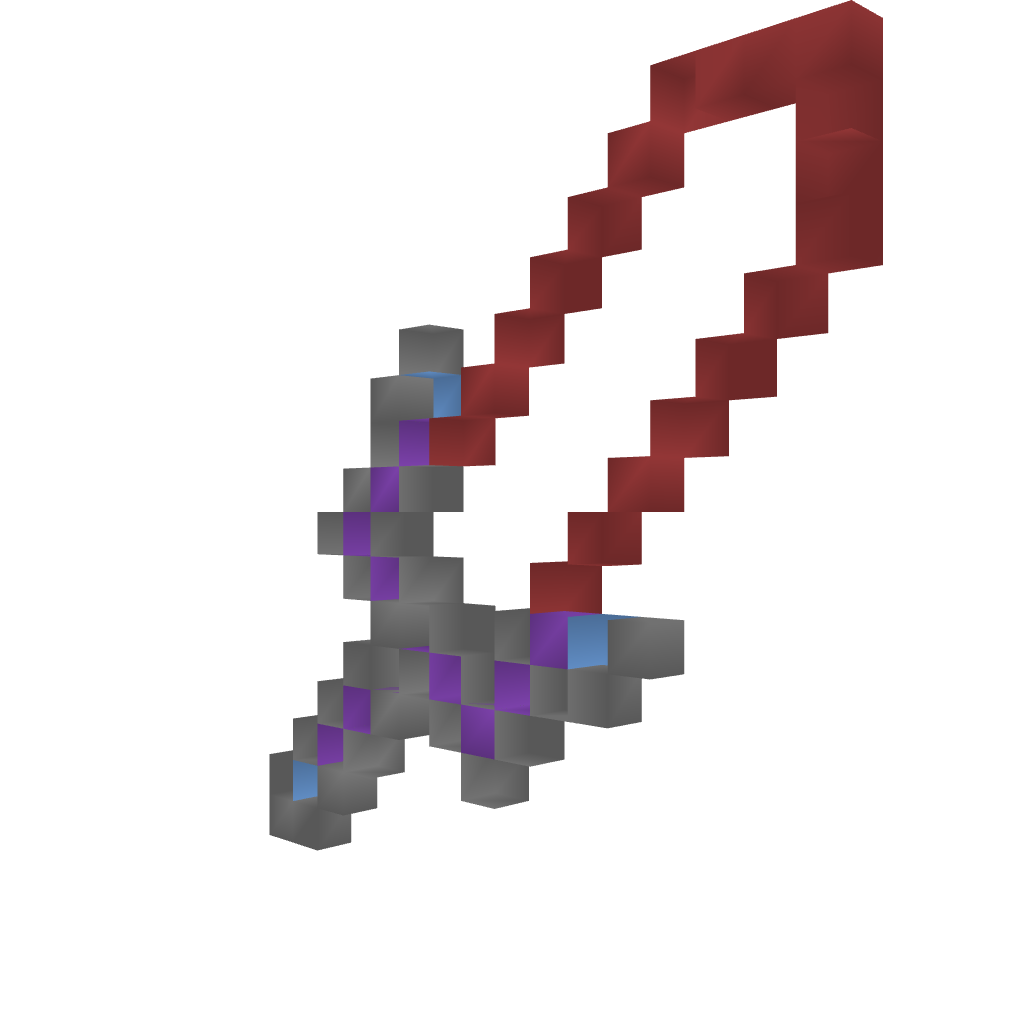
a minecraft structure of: Angel Sword high quality